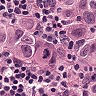
Metastatic tissue present: yes